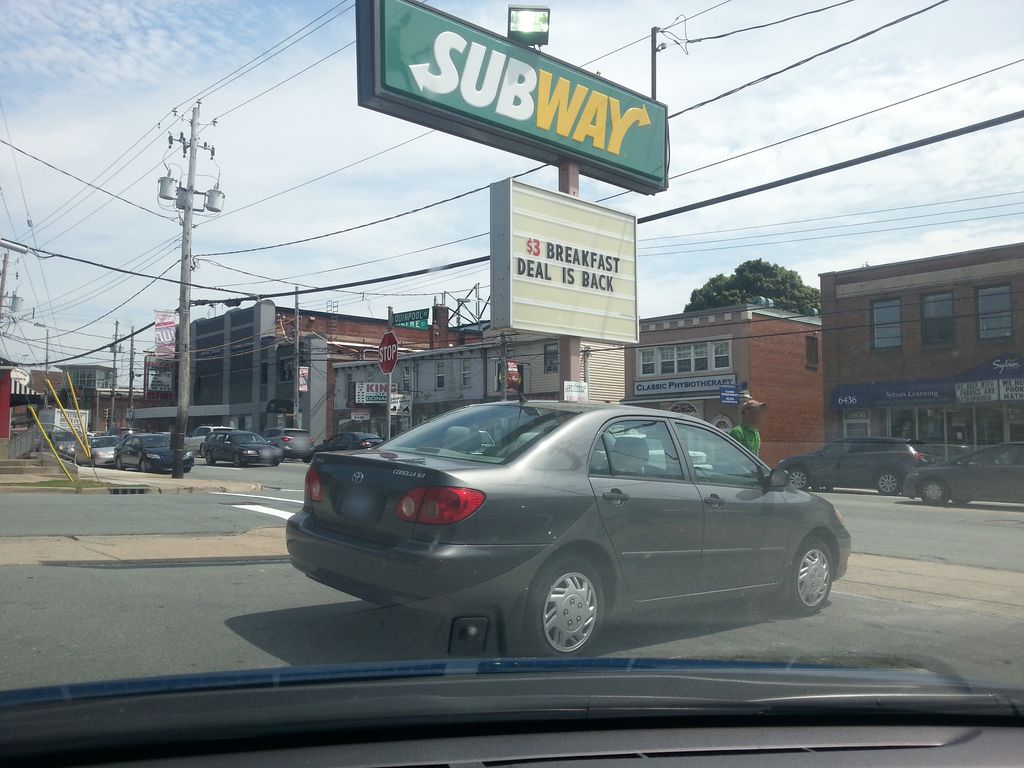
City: halifax